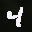
Label: 4